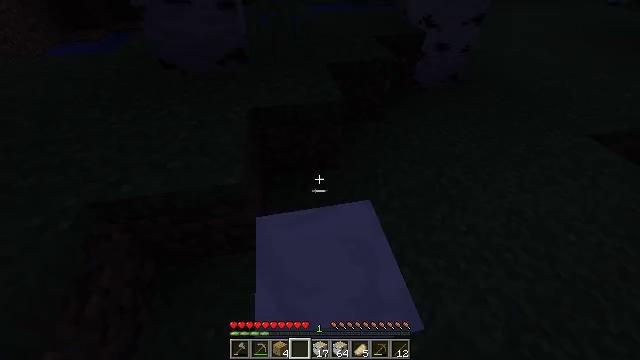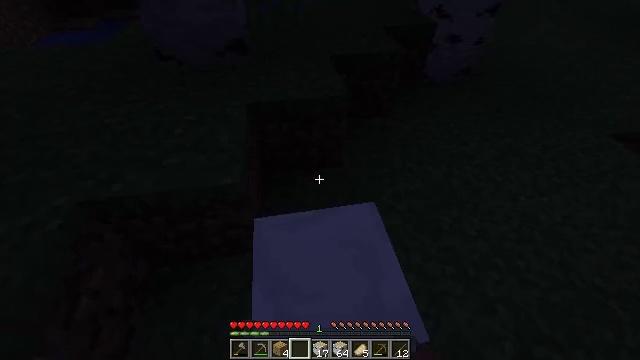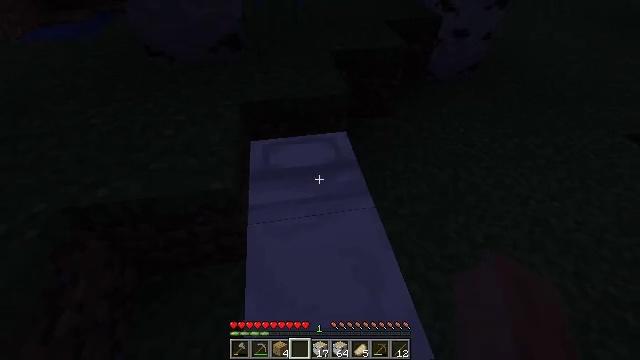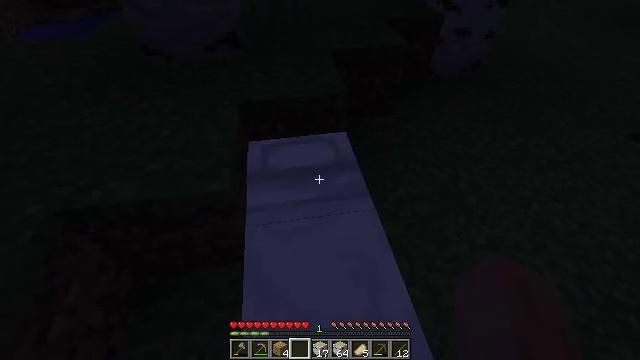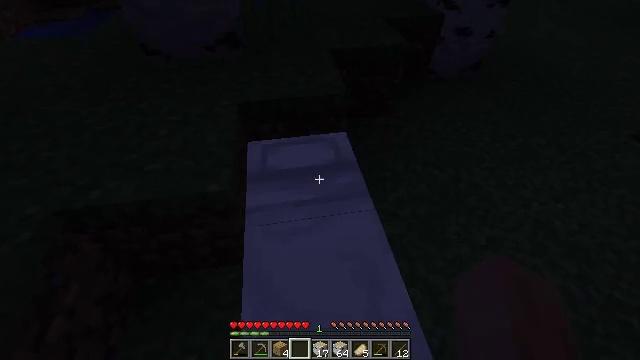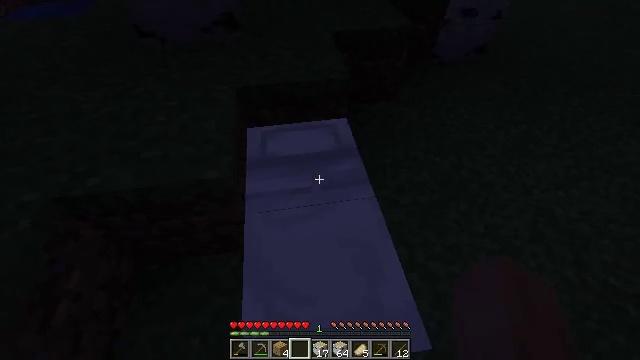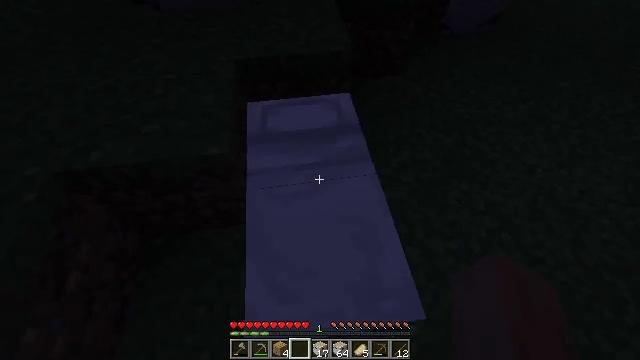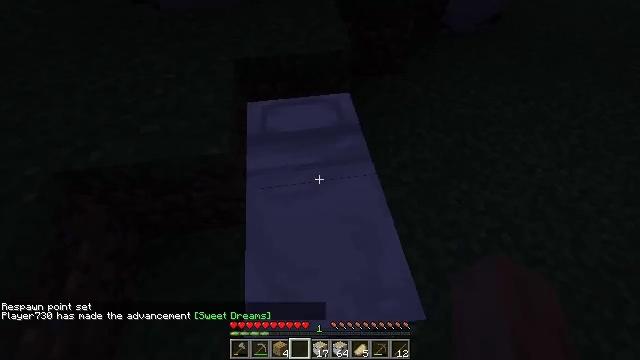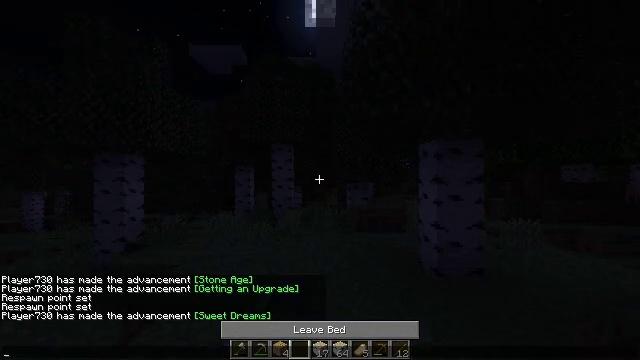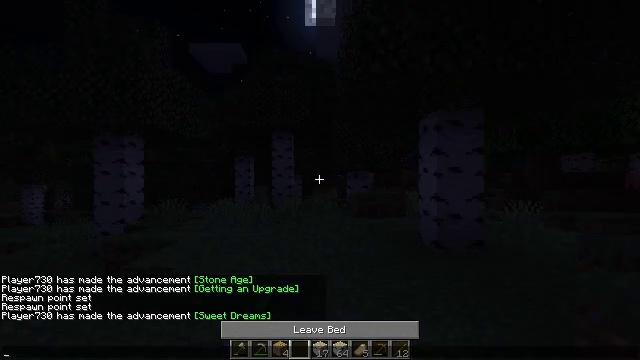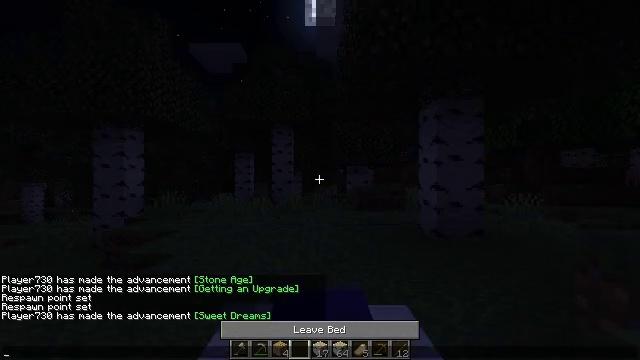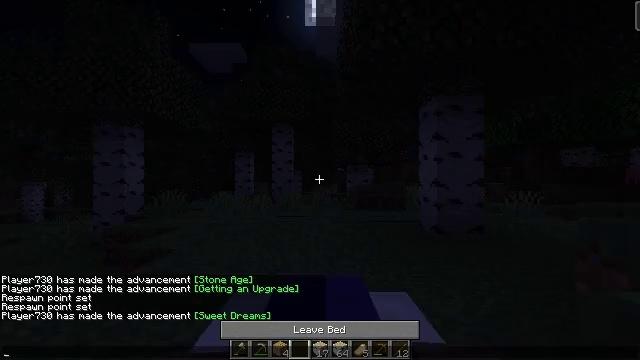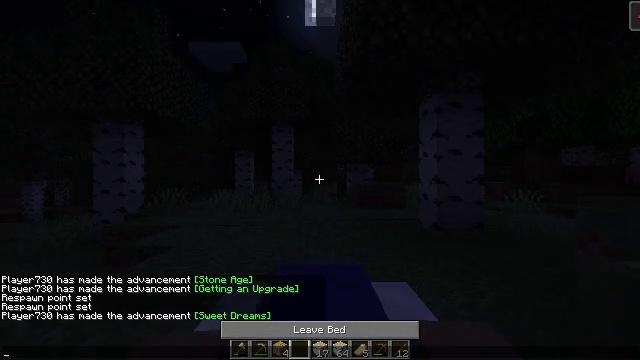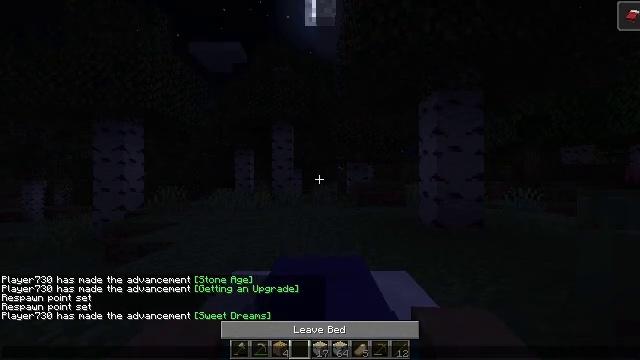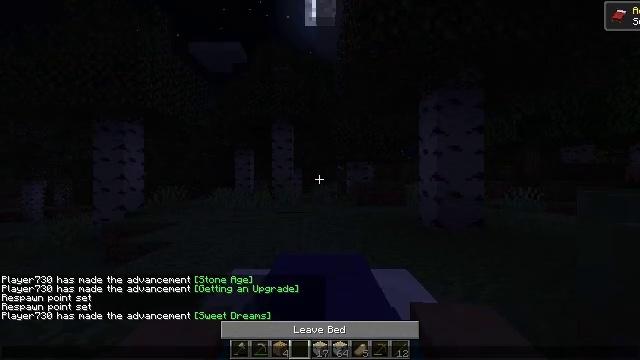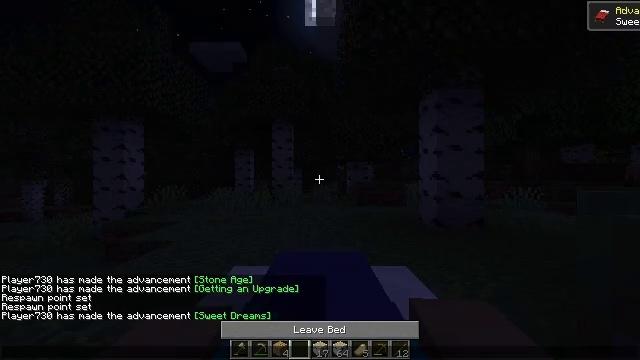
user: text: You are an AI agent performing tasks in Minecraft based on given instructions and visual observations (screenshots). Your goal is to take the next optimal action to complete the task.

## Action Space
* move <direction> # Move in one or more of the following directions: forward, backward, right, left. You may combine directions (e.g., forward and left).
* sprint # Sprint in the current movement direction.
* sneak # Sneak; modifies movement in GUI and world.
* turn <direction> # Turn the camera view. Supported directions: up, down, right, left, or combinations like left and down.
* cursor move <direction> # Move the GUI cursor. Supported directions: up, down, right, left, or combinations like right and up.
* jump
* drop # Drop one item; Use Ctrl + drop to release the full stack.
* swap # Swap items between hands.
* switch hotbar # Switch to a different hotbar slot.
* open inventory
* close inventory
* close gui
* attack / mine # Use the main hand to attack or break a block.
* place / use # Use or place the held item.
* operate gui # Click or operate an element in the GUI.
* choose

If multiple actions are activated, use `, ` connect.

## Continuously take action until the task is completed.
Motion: motion action
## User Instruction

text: Retrieve the white bed for later use.
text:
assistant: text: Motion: turn left
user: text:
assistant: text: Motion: use / place
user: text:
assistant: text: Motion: use / place
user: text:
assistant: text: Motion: use / place
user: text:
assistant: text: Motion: turn down
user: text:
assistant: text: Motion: turn down
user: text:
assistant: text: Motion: no_op
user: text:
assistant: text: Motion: no_op
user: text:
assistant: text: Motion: open gui
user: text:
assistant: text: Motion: no_op
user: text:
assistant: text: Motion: no_op
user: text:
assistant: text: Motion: no_op
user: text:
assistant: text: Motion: no_op
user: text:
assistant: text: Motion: no_op
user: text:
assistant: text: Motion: no_op
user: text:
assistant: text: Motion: no_op
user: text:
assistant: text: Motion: no_op
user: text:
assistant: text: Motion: no_op
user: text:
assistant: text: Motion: no_op
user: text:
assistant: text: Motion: no_op
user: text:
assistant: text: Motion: no_op
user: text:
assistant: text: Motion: no_op
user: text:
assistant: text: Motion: no_op
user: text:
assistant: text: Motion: no_op
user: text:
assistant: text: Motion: no_op
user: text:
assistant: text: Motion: no_op
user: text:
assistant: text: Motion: no_op
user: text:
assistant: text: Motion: no_op
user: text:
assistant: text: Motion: no_op
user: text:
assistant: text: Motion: no_op